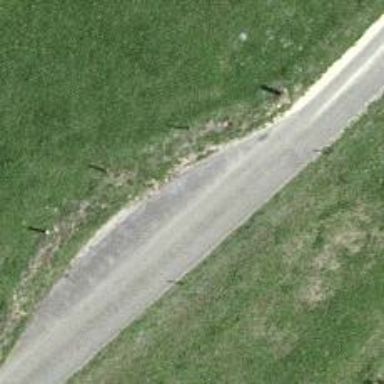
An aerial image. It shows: Passing place on the road.